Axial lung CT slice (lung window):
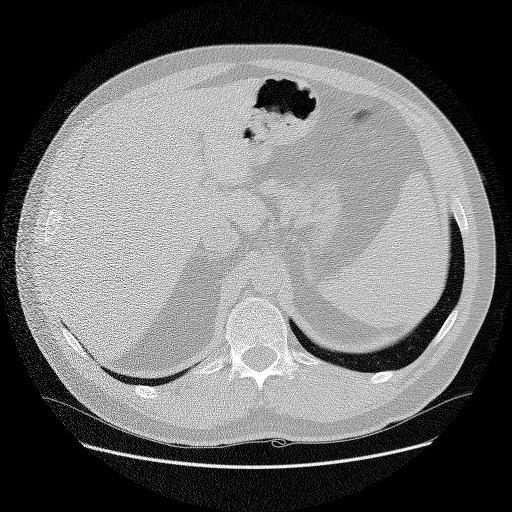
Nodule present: no